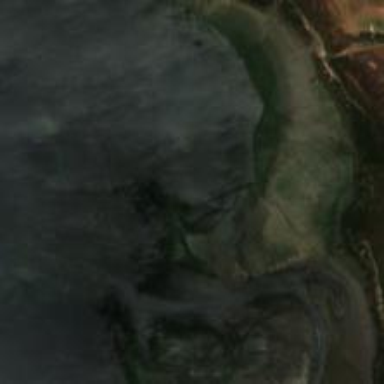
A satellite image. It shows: Tidal flat wetland with muddy reef visible at low tide.